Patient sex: M
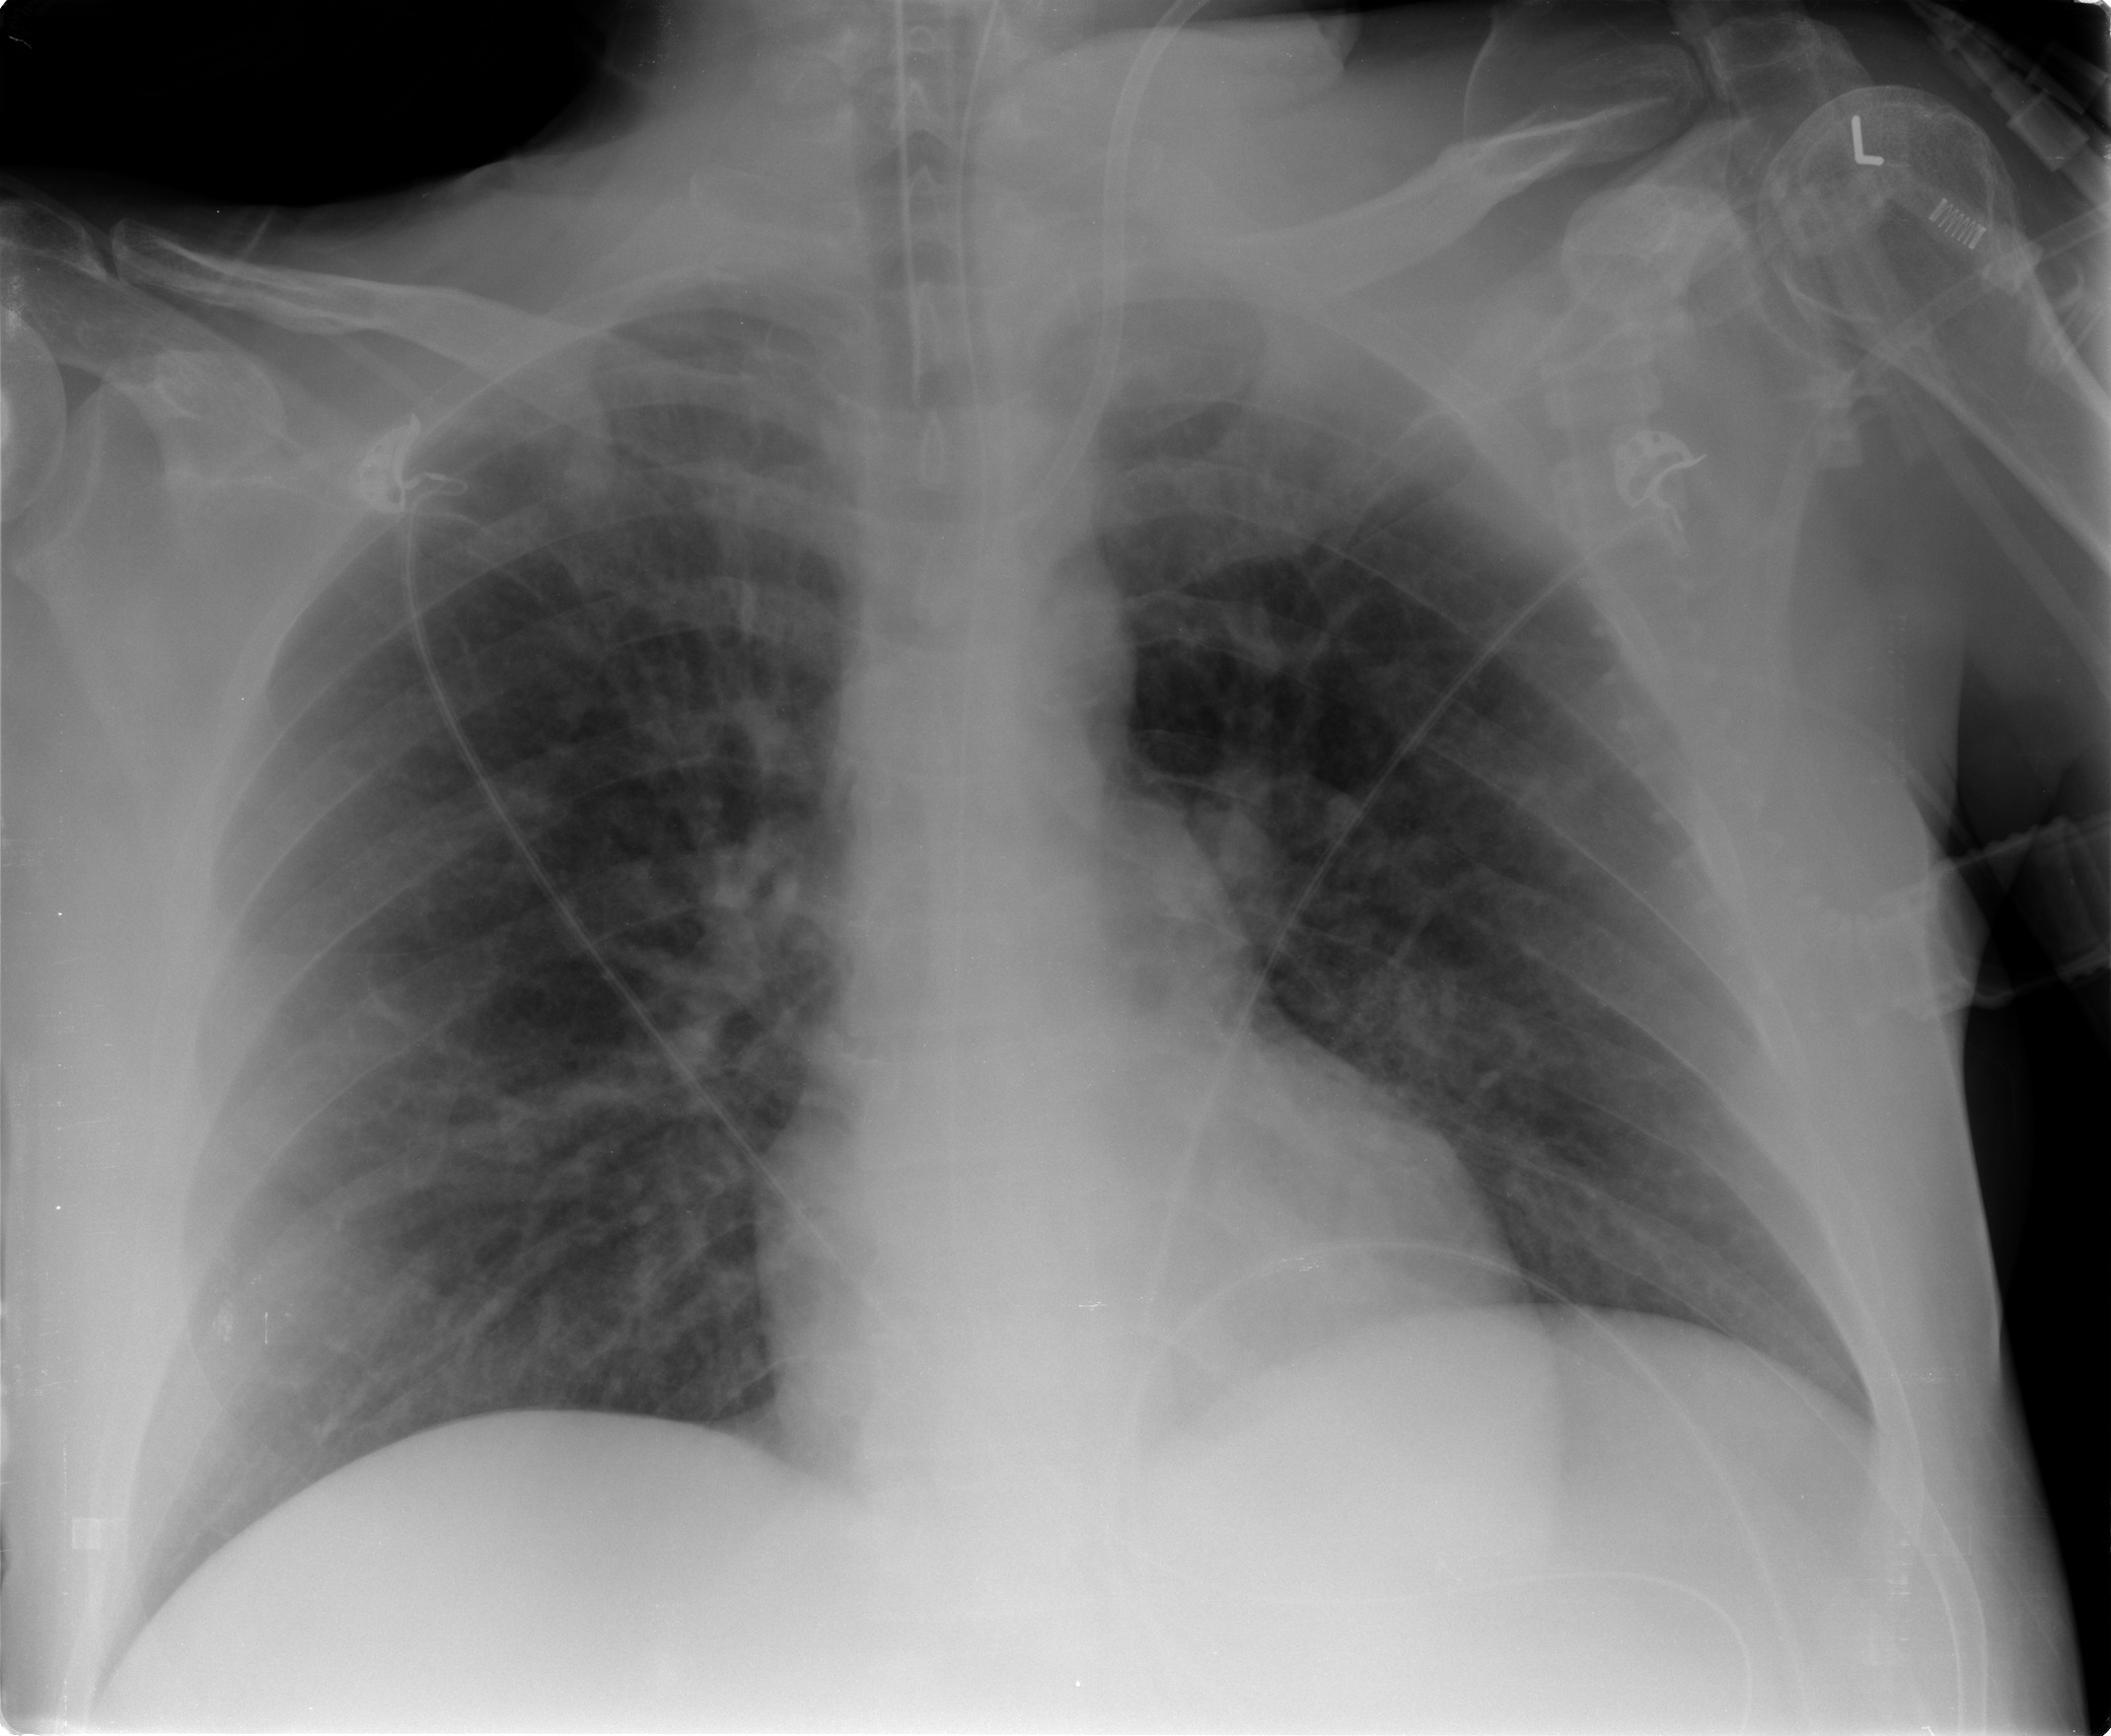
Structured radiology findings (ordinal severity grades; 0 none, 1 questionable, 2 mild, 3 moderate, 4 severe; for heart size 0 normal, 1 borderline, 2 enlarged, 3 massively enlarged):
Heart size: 0
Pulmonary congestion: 1
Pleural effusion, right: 0
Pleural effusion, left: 0
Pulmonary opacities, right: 0
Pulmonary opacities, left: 0
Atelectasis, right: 2
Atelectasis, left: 0